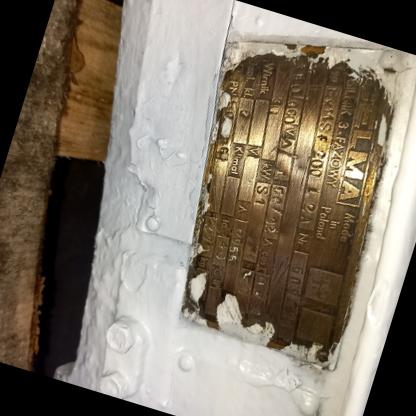
Klasa: tabliczka-znamionowa